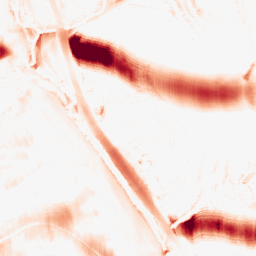
Category: morphological
Decomposition family: morphological_ellipse
Decomposition parameters: operation: opening
width: 50
height: 20
Upsampling method: quadratic
Upsampling parameters: scale: 2
Upsampling scale: 2